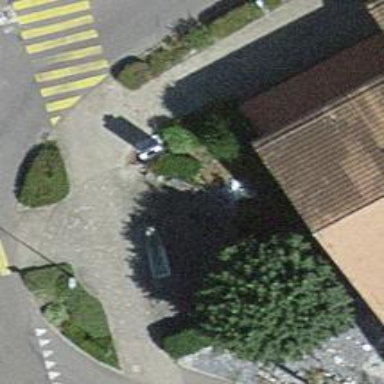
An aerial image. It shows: Public bookcase.